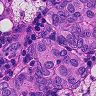
Metastatic tissue present: yes